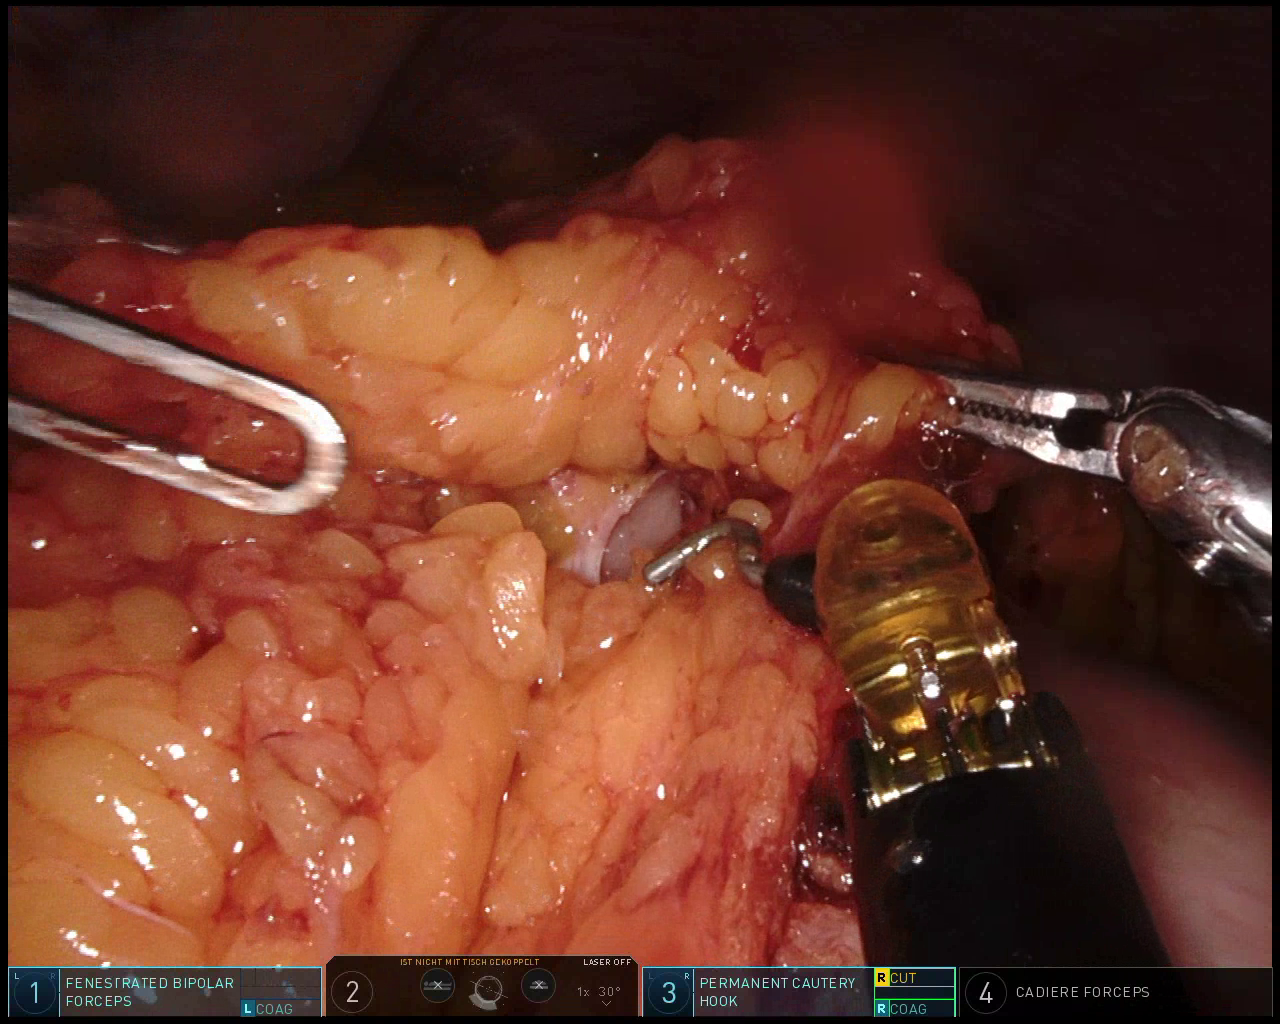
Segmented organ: stomach
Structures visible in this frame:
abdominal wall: yes
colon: yes
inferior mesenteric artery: no
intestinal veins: no
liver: no
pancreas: no
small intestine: no
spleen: no
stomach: yes
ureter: no
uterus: no
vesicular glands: no